Question: I'm trying to make simple image gallery with html/css and a bit of javascript.It's all up and working, but one function.

I want that when I open the index.html 'All' would be already highlighted by my custom style and if pushed on another button highlight would go to that particular button.
html of a button looks like this
'''
<input type='button' value='Design' class="cat-itiem" id='filterDesign'>
'''
I ended up using <URL>
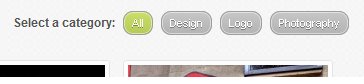
Answer: I've created an example with jsfiddle for you with simple jQuery. You can see each aspect (markup, css, and jquery).
<URL>